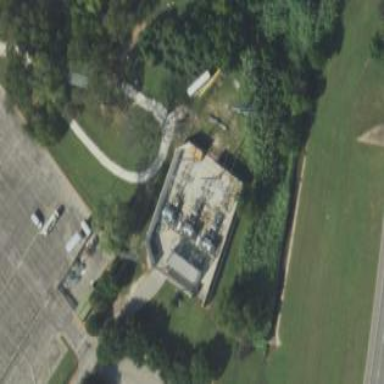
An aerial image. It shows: Distribution level power substation enclosed by fence.